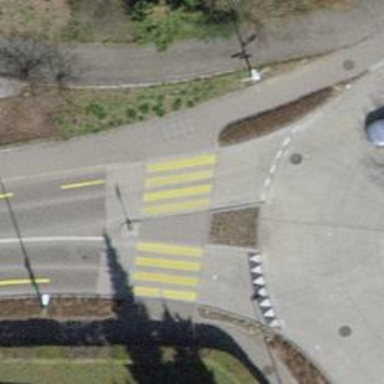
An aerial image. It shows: Uncontrolled zebra crossing with central island.